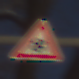
Verkehrszeichen: SchneeOderEisglaette
Umgebung: Outdoor, Special
Tageszeit: MorningAfternoon
Wetter: Clear
Licht: Natural
Jahreszeit: Winter
Kontrast: HighContrast